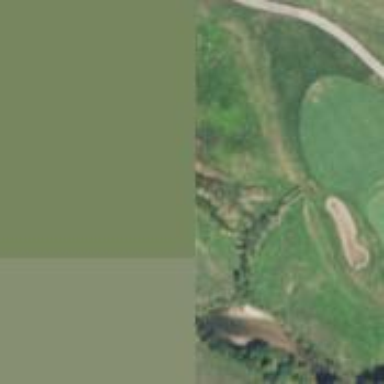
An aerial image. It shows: Scenic view of water hazard on golf course. The natural water feature adds beauty to the landscape.